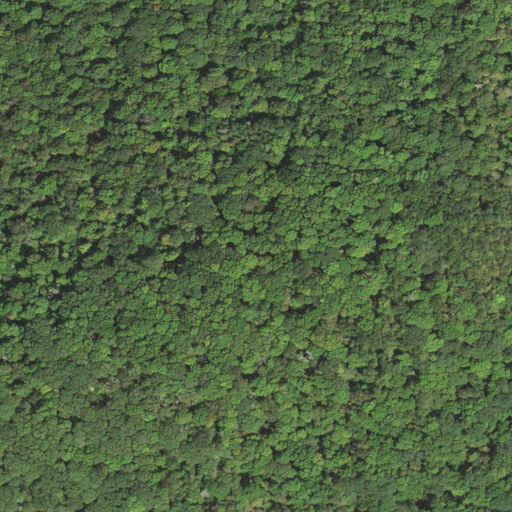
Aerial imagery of mountain in West Virginia named Colaw Knob containing deciduous forest and mixed forest